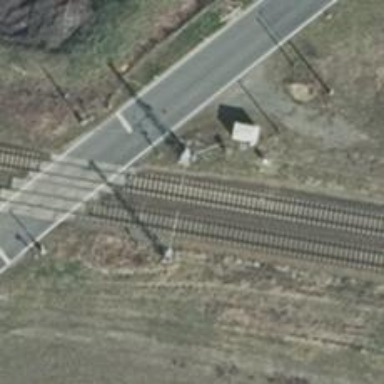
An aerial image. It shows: Railway signal.